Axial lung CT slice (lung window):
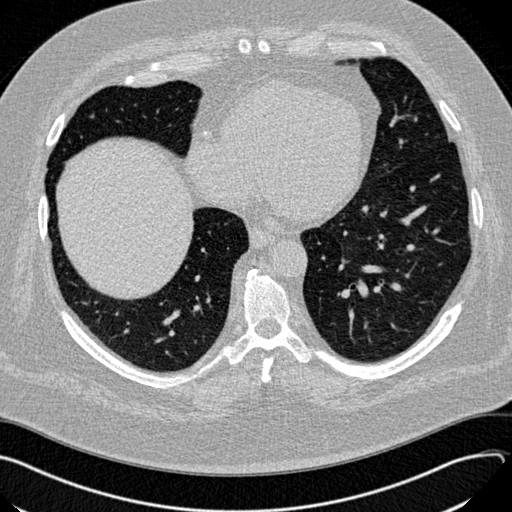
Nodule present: no